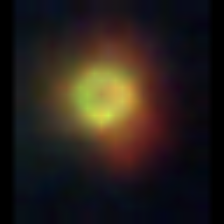
Taxon: NanoPlankton
Group: Other